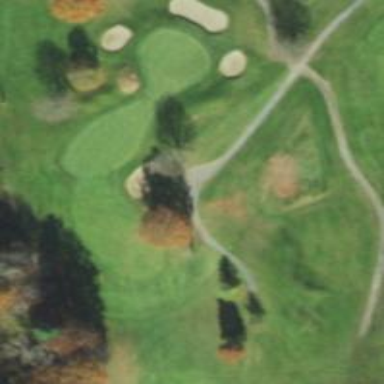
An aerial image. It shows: Path for both road and golf.